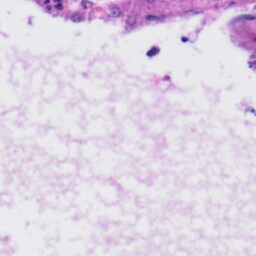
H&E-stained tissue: Liver